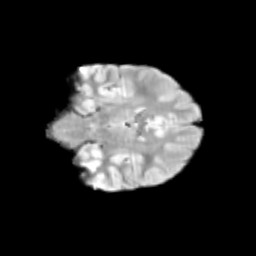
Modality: T2w
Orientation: coronal
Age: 9
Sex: male
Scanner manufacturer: siemens
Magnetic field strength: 3 T
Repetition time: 3.8 s
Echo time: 0.07 s